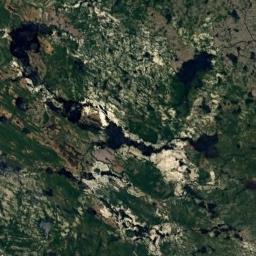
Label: wetland